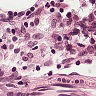
Metastatic tissue present: no